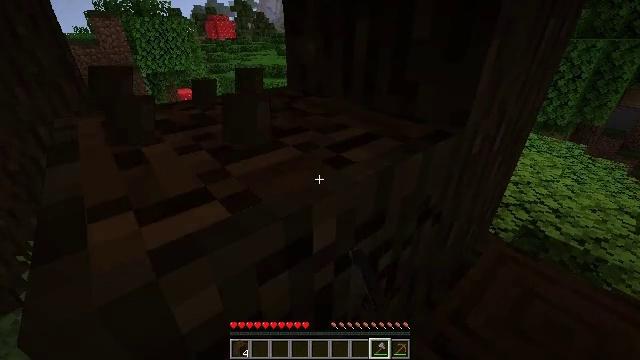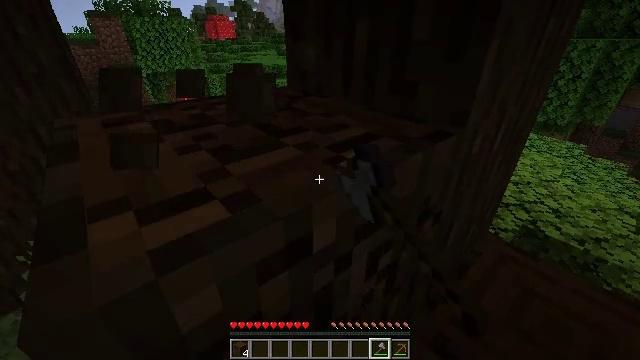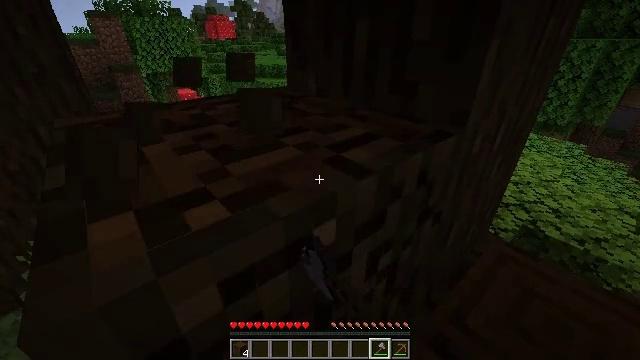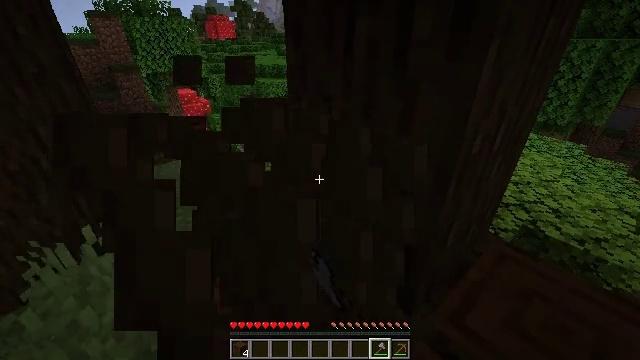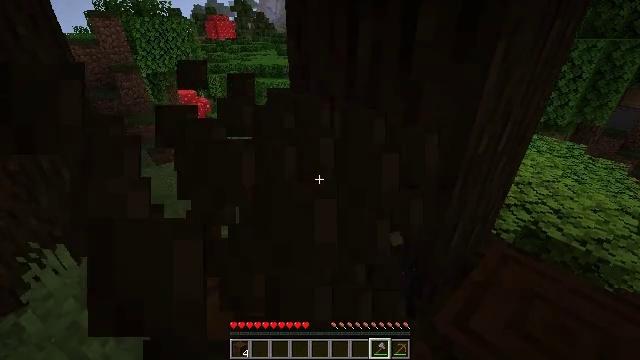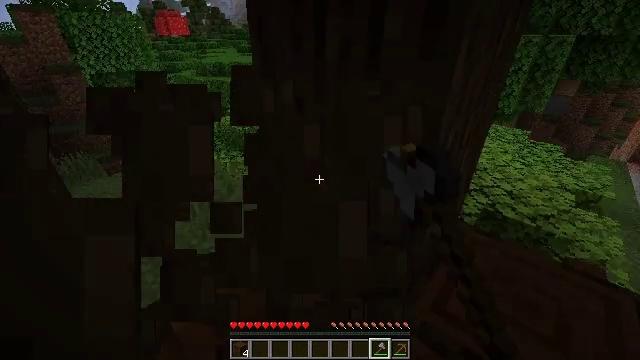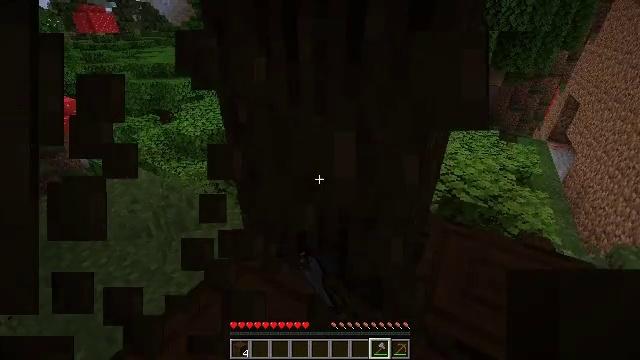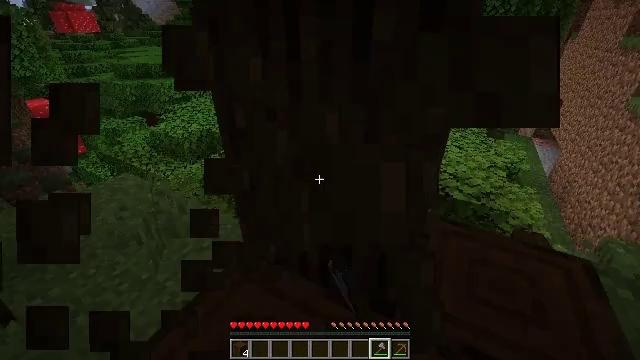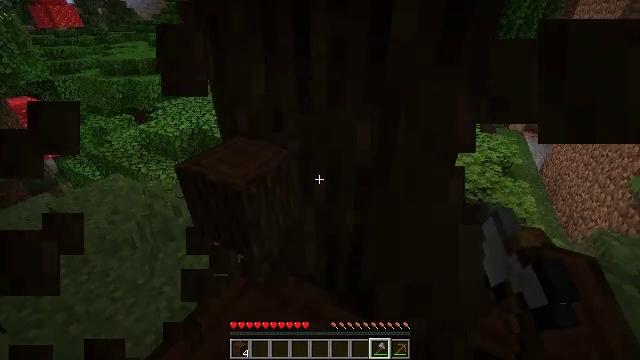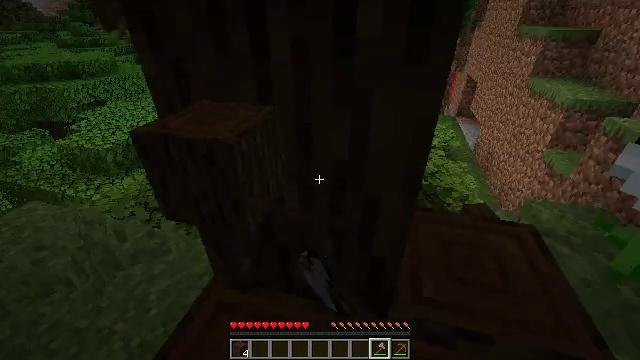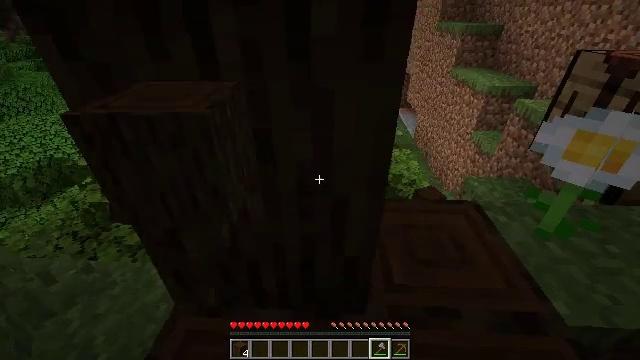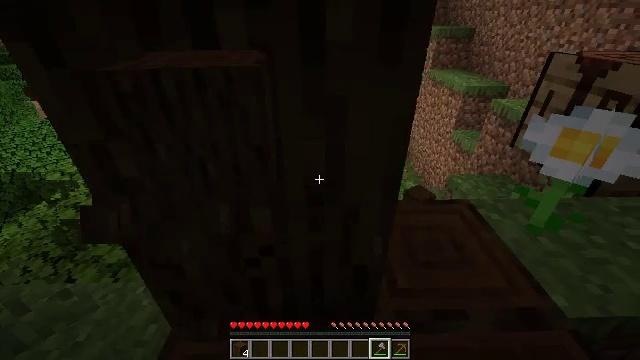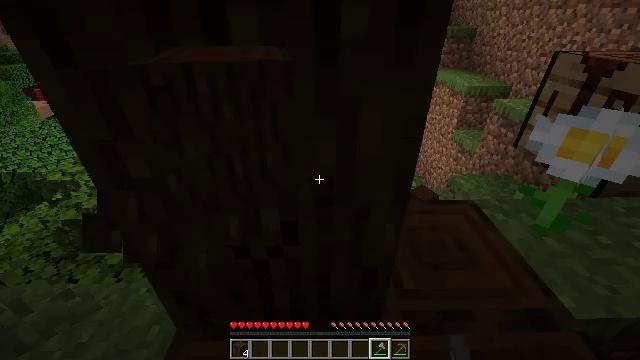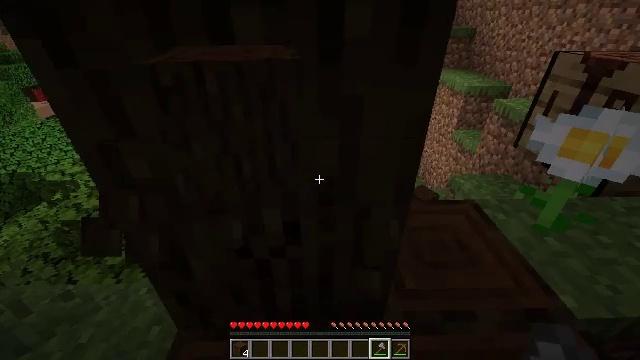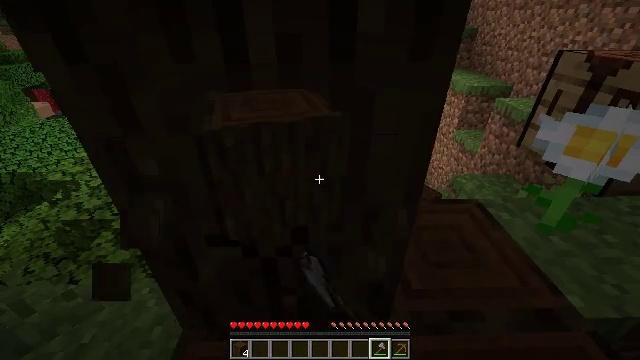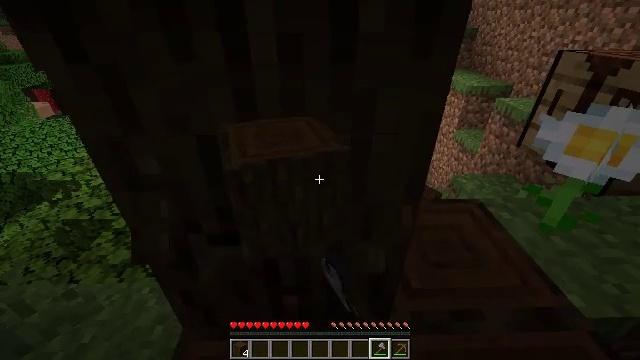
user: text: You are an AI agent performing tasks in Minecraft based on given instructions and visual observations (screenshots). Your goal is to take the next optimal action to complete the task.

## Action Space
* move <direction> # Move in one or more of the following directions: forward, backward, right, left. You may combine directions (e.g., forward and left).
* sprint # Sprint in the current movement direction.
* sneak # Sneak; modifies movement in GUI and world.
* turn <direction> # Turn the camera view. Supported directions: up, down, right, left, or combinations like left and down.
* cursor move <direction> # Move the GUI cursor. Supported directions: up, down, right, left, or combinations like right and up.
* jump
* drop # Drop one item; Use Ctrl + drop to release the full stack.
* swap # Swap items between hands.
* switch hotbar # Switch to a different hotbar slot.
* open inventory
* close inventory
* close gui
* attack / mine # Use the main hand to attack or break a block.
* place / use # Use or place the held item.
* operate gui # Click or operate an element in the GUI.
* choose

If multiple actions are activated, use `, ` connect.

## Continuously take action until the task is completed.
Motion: motion action
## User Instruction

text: Chop down the dark oak log.
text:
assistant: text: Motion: sneak, attack / mine
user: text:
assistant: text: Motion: sneak, attack / mine
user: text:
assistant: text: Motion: sneak, attack / mine
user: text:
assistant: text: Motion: move forward and move left, sneak, attack / mine
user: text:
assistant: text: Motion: move forward and move left, sneak, turn right, attack / mine
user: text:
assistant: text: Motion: move forward and move left, sneak, turn right, attack / mine
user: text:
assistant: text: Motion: move forward and move left, sneak, turn right, attack / mine
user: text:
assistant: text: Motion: move forward and move left, sneak, turn right, attack / mine
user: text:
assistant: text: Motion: move forward and move left, sneak, turn right, attack / mine
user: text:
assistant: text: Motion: move forward and move left, sneak, turn right, attack / mine
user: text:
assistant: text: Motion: move left, sneak, turn right, attack / mine
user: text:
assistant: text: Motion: sneak, attack / mine
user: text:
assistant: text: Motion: sneak, attack / mine
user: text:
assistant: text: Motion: sneak, attack / mine
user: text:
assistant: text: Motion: sneak, attack / mine
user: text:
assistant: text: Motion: sneak, attack / mine
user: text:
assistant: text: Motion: sneak, attack / mine
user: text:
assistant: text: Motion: sneak, attack / mine
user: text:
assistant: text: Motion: sneak, attack / mine
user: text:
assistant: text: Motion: sneak, attack / mine
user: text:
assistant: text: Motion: sneak, attack / mine
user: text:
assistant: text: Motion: sneak, attack / mine
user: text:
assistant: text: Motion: sneak, attack / mine
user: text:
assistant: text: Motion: sneak, attack / mine
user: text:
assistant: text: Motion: sneak, attack / mine
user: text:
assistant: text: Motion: sneak, attack / mine
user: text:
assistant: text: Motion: sneak, attack / mine
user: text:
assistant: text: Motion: sneak, attack / mine
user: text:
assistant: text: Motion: move forward and move left, sneak, turn up, attack / mine
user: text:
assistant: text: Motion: move forward and move left, sneak, turn right and up, attack / mine